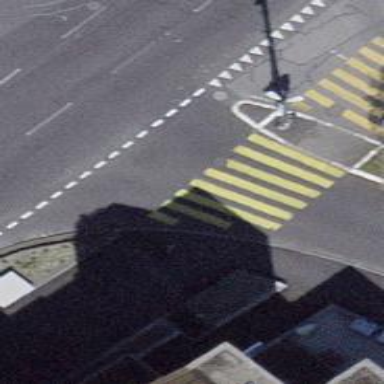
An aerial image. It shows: Pedestrian crossing with zebra markings on footway.